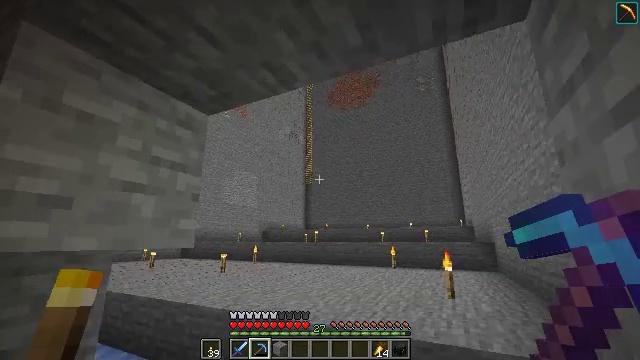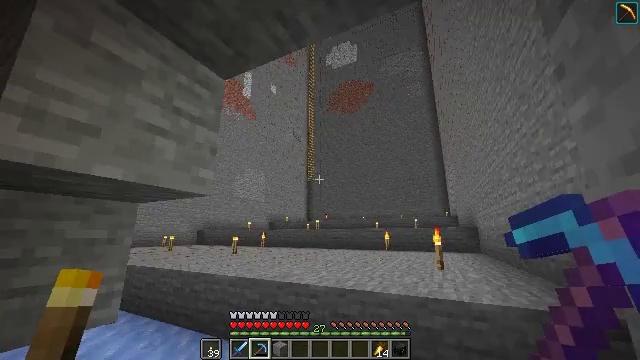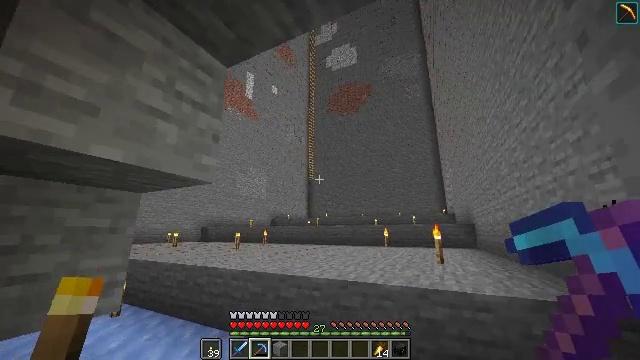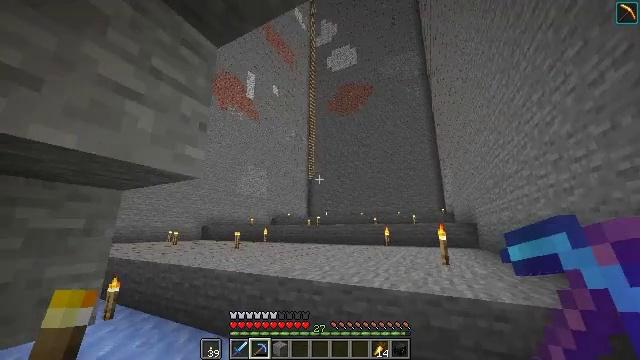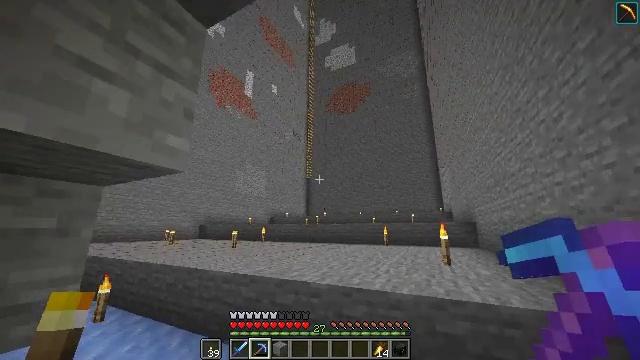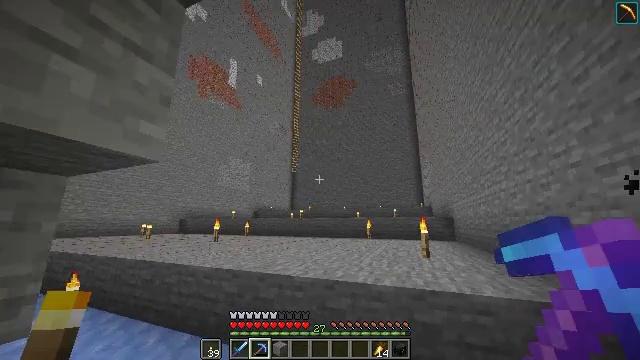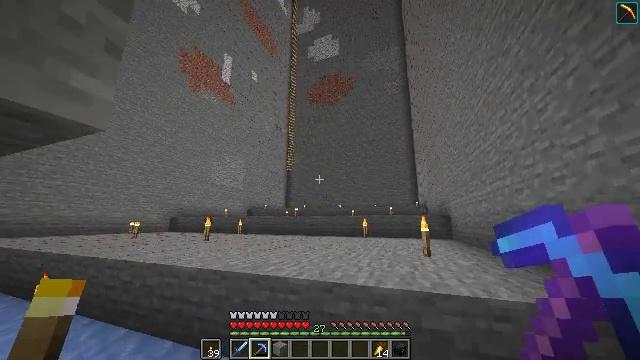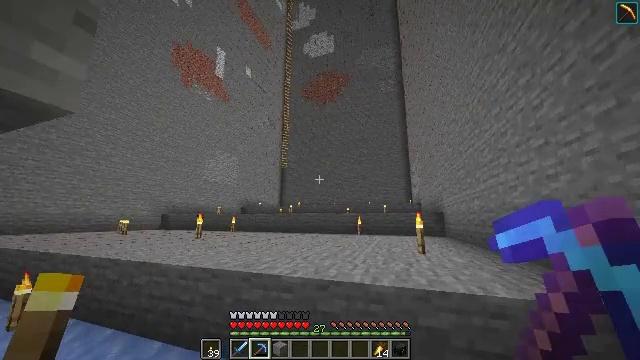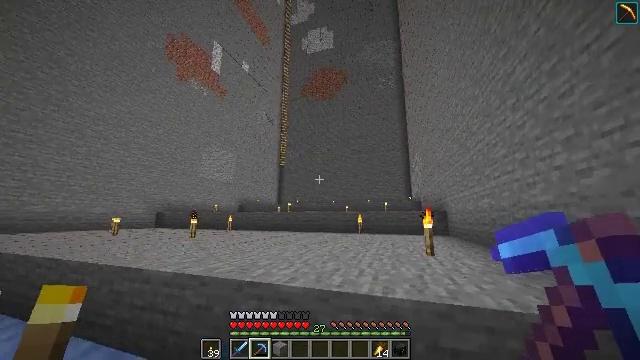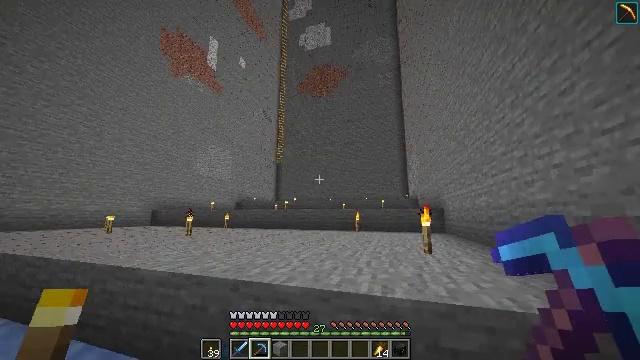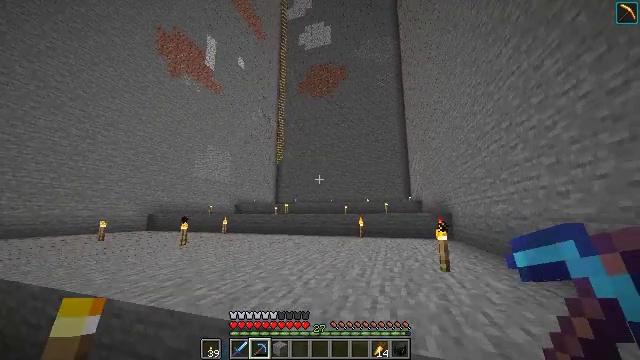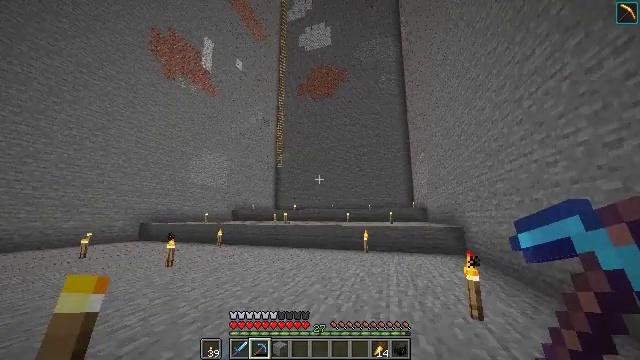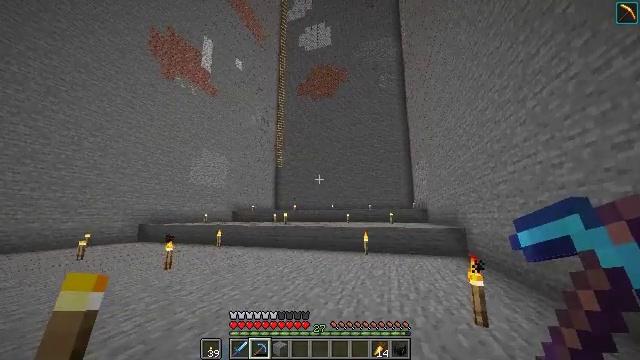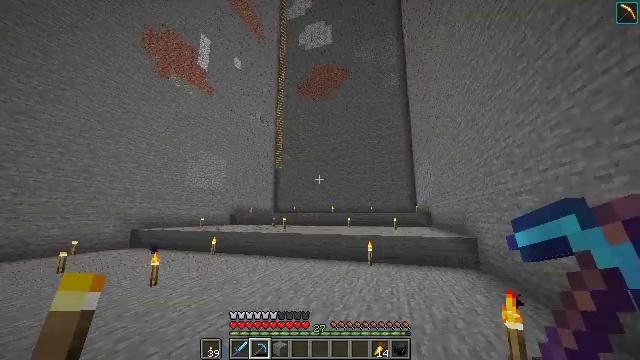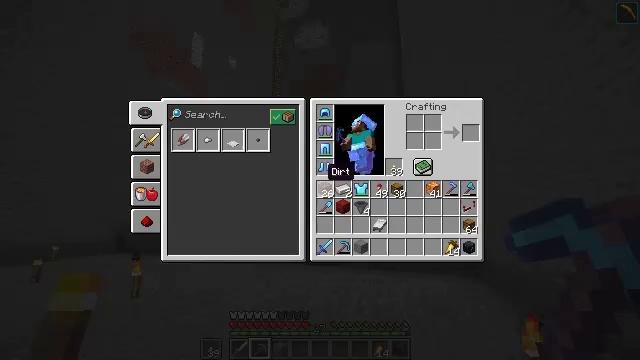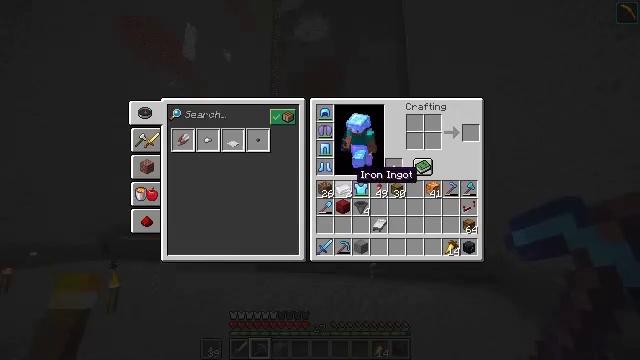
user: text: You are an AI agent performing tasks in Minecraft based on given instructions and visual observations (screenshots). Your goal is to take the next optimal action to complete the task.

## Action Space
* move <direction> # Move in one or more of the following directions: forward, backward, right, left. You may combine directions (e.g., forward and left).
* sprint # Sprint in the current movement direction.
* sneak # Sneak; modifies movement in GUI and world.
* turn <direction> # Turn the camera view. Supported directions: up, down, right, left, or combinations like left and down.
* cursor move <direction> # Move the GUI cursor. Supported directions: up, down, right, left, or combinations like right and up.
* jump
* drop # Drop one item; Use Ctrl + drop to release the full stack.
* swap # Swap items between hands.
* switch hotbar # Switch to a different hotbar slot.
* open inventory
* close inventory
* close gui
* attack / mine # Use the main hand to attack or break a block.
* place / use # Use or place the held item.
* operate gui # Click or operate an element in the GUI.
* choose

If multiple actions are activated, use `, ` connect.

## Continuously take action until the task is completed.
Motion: motion action
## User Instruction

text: Combat the slime.
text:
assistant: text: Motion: move forward, sprint
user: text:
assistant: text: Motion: move forward, sprint
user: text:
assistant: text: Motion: move forward, sprint
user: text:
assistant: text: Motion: move forward, sprint
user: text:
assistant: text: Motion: move forward, sprint, turn right and down
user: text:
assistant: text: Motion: move forward, sprint, turn right
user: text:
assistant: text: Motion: move forward, sprint, turn right
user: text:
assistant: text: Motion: move forward, sprint
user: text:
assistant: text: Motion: move forward, sprint
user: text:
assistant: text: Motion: move forward, sprint, jump
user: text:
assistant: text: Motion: move forward, sprint, jump
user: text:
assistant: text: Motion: move forward, sprint, jump
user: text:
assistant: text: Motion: move forward, sprint
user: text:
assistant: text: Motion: move forward, sprint, turn right, open inventory
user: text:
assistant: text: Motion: move forward, sprint, cursor move right, open inventory
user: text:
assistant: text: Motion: cursor move right
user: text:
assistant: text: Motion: cursor move right
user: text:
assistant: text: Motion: no_op
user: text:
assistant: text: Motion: no_op
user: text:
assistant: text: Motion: no_op
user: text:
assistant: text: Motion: no_op
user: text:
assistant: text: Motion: no_op
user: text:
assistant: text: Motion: no_op
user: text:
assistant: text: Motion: no_op
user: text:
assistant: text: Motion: no_op
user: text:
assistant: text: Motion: no_op
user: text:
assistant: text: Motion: no_op
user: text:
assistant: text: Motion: no_op
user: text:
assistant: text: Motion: no_op
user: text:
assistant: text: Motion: no_op